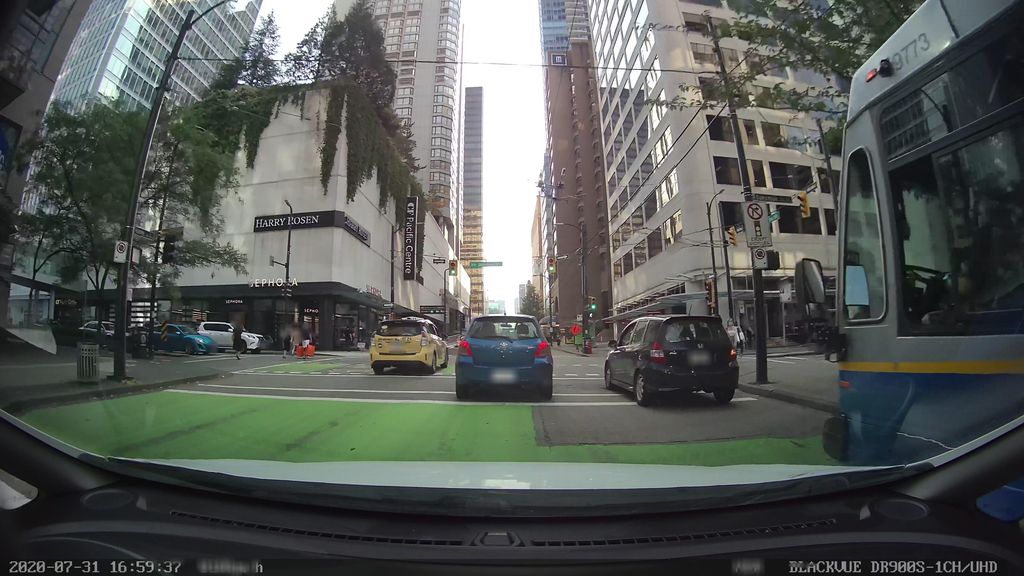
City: vancouver